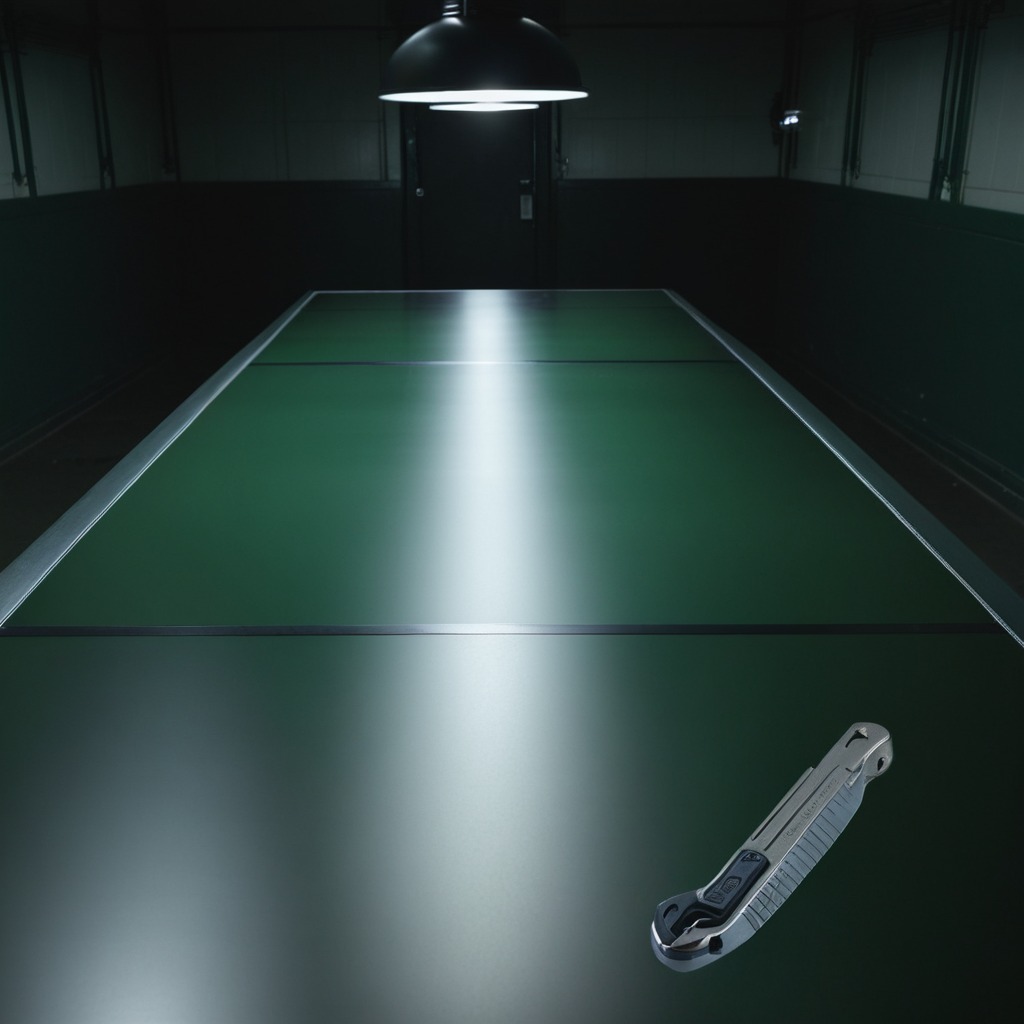
A utility knife lying on a clean empty table in a railway signal maintenance room lit by harsh overhead fluorescents photorealistic surface textures crisp shadows high dynamic range